Question: This is the current 'Firebase'/'Firestore' data model I am using for my test chat application. However, this model is very hard to use for push notifications on Android side. I want to send push notifications to users phone when they receive messages from any of the channels they are part of. In addition file/image messages need to be added.
Any recommendations or any examples of good data models for chat applications I can use as a reference.

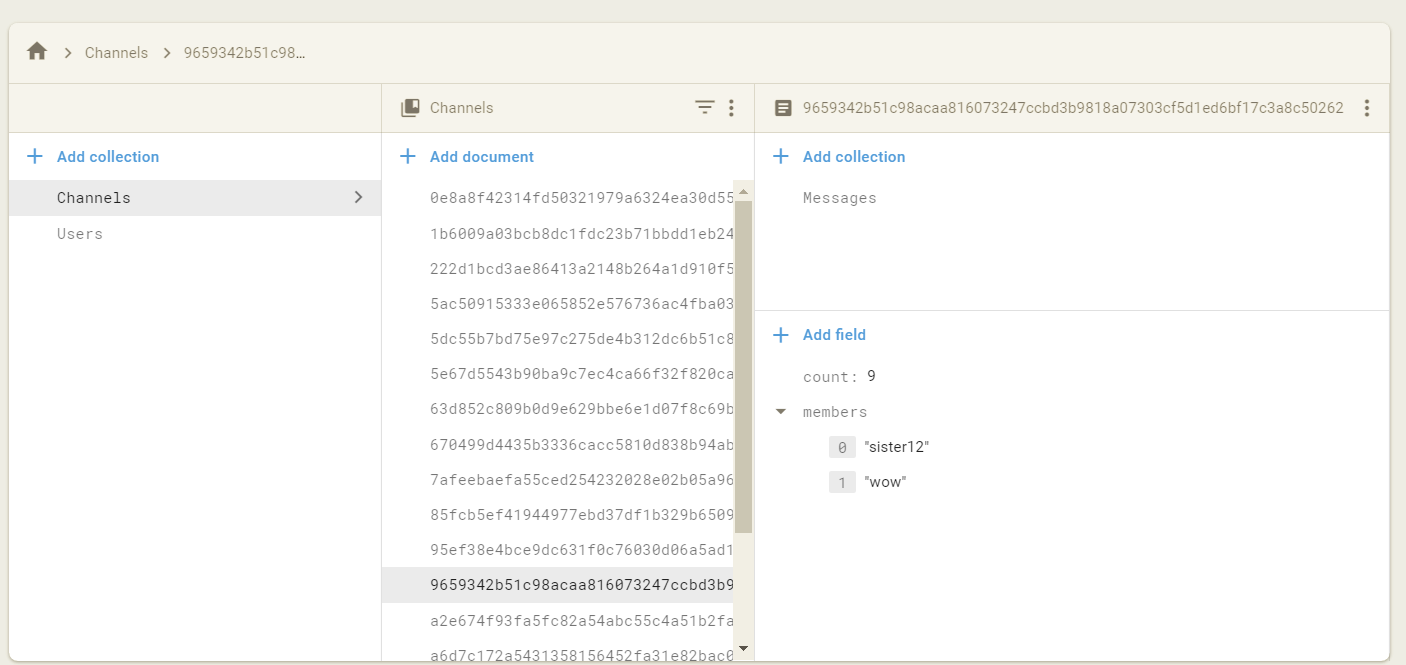
Answer: If you want to try another approach regarding a Cloud Firestore database schema, here you can find a tutorial on how you can <URL> for a Chat App.
I have also exaplained in another tutorial of mine, step by step, how you can send <URL>.